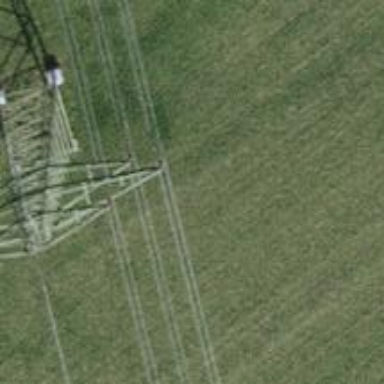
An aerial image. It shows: Power tower.